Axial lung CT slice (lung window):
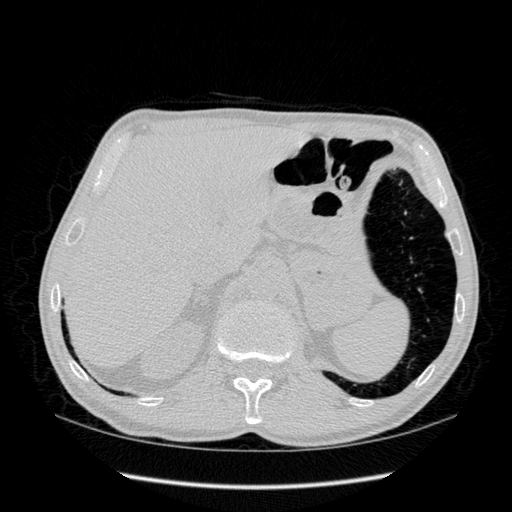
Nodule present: no